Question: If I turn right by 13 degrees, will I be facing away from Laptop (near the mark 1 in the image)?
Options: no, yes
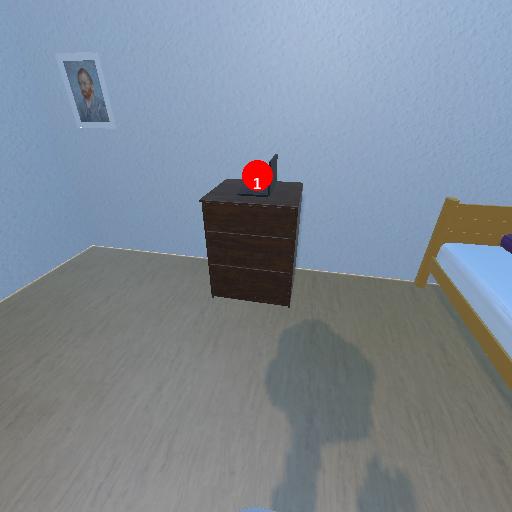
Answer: no